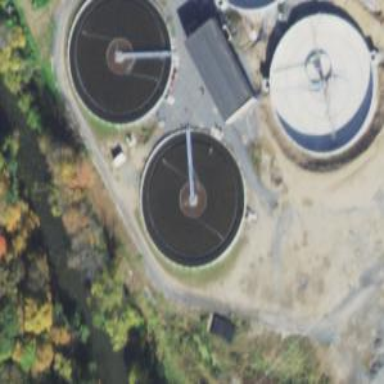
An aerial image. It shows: Body of wastewater.